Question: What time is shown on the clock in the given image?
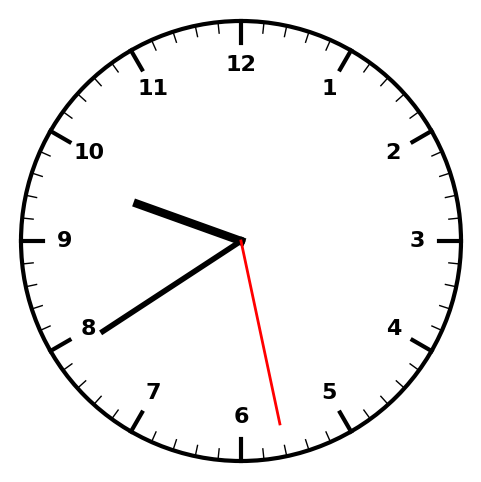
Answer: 09:39:28